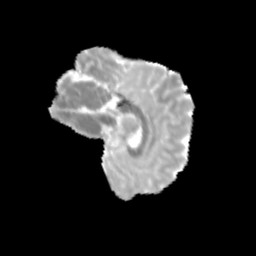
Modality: MD
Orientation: sagittal
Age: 11
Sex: male
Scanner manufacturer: siemens
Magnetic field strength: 3 T
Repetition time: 3.8 s
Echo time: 0.07 s